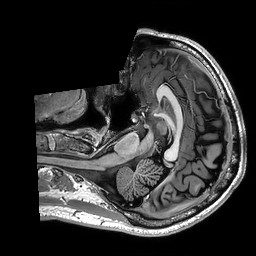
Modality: T1w
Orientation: axial
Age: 43
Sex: male
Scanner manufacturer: philips
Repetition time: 0.006528 s
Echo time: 0.00294 s